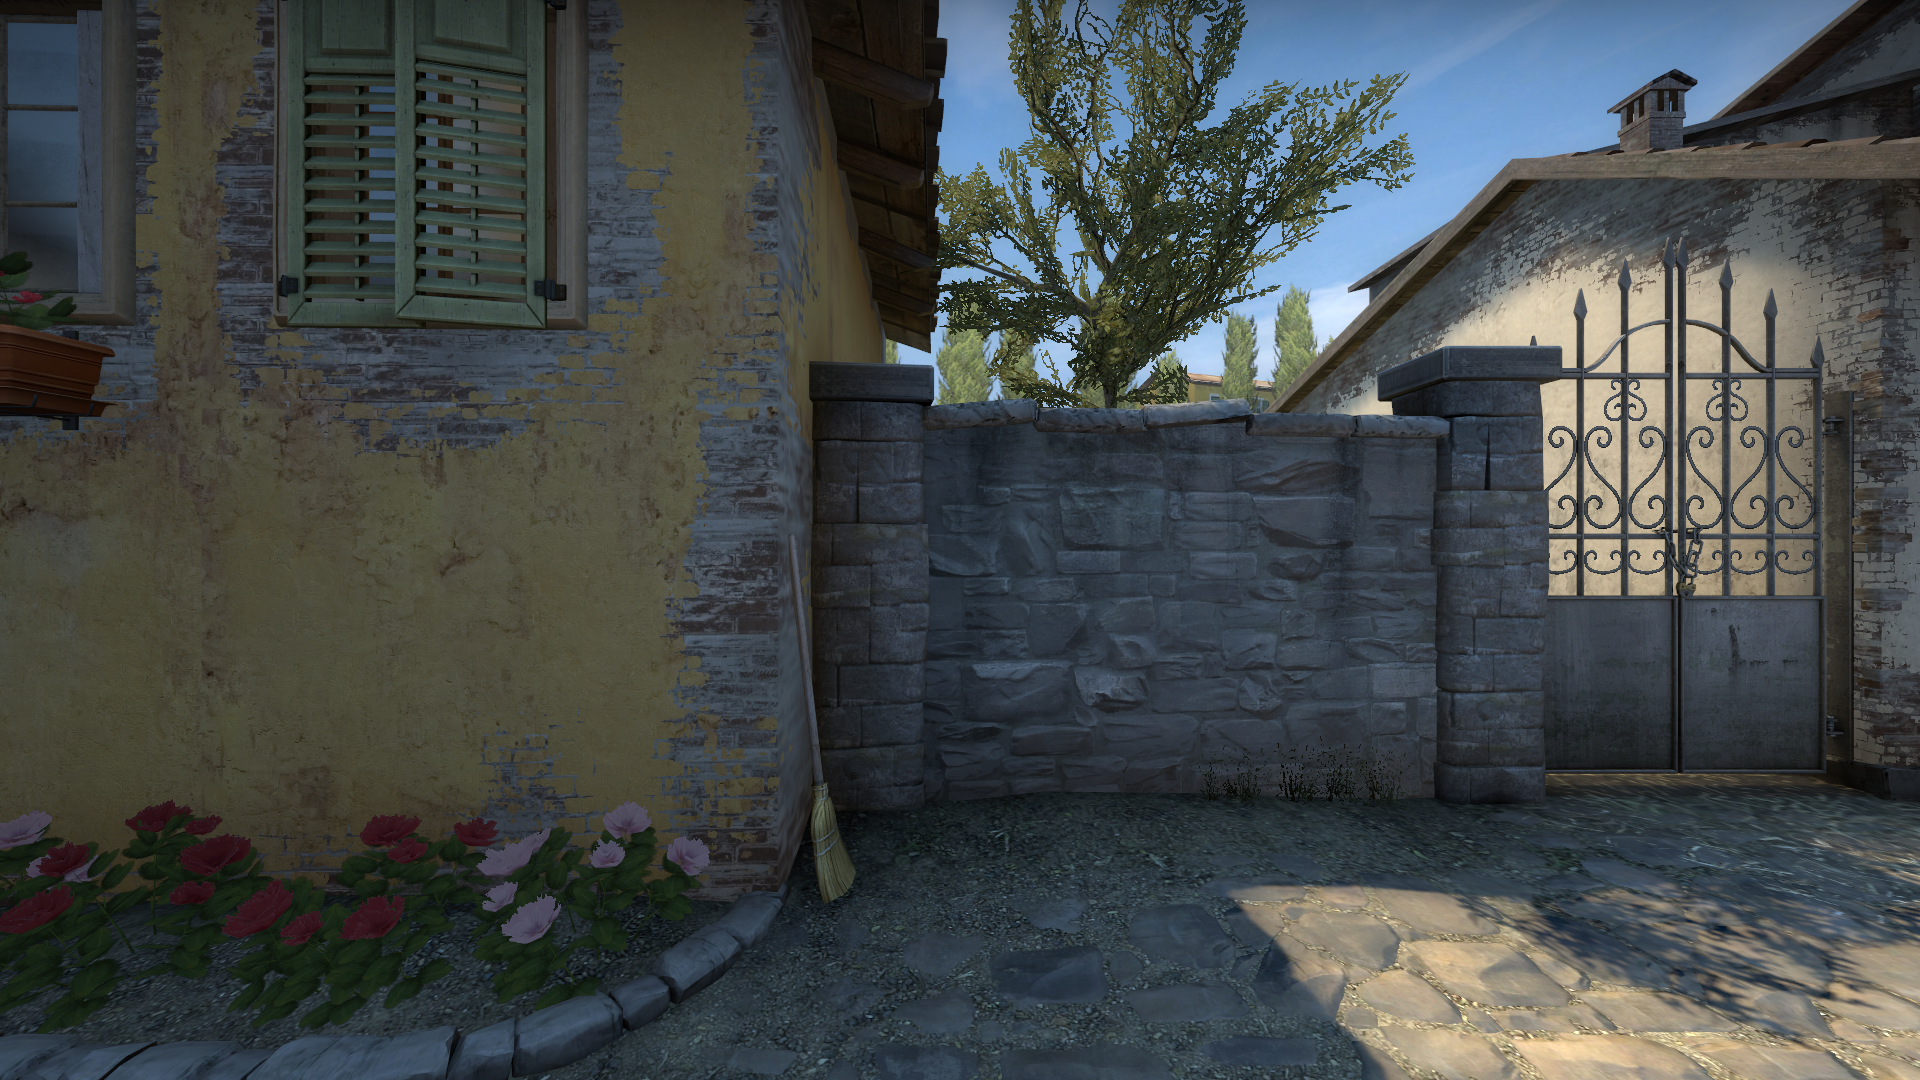
Map: de_inferno